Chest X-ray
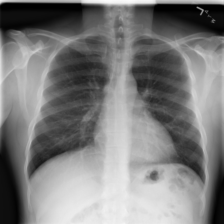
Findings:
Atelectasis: negative
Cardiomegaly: negative
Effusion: negative
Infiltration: negative
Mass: negative
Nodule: negative
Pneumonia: negative
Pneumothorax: negative
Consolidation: negative
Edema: negative
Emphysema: negative
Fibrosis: negative
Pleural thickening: negative
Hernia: negative